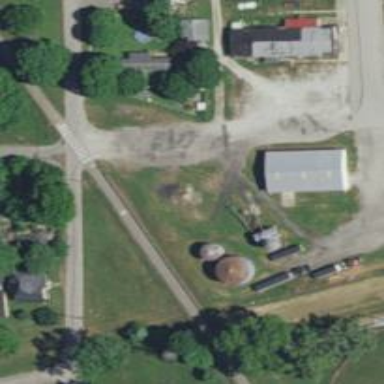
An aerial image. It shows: Silo.